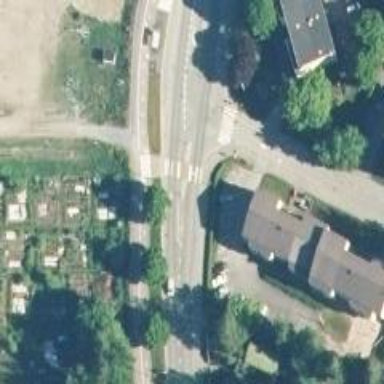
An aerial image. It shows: Asphalt cycleway.